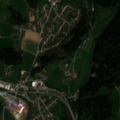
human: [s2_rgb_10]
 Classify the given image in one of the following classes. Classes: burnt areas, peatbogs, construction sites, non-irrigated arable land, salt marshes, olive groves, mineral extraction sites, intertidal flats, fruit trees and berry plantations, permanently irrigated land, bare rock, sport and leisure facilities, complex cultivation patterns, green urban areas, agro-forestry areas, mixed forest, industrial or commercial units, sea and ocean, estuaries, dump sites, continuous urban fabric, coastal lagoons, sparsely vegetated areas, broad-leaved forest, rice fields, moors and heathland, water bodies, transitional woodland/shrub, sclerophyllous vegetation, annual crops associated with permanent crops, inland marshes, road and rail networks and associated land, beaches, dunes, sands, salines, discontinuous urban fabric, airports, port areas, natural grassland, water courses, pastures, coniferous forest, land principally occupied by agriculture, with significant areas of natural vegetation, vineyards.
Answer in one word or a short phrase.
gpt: discontinuous urban fabric, pastures, complex cultivation patterns, land principally occupied by agriculture, with significant areas of natural vegetation, mixed forest